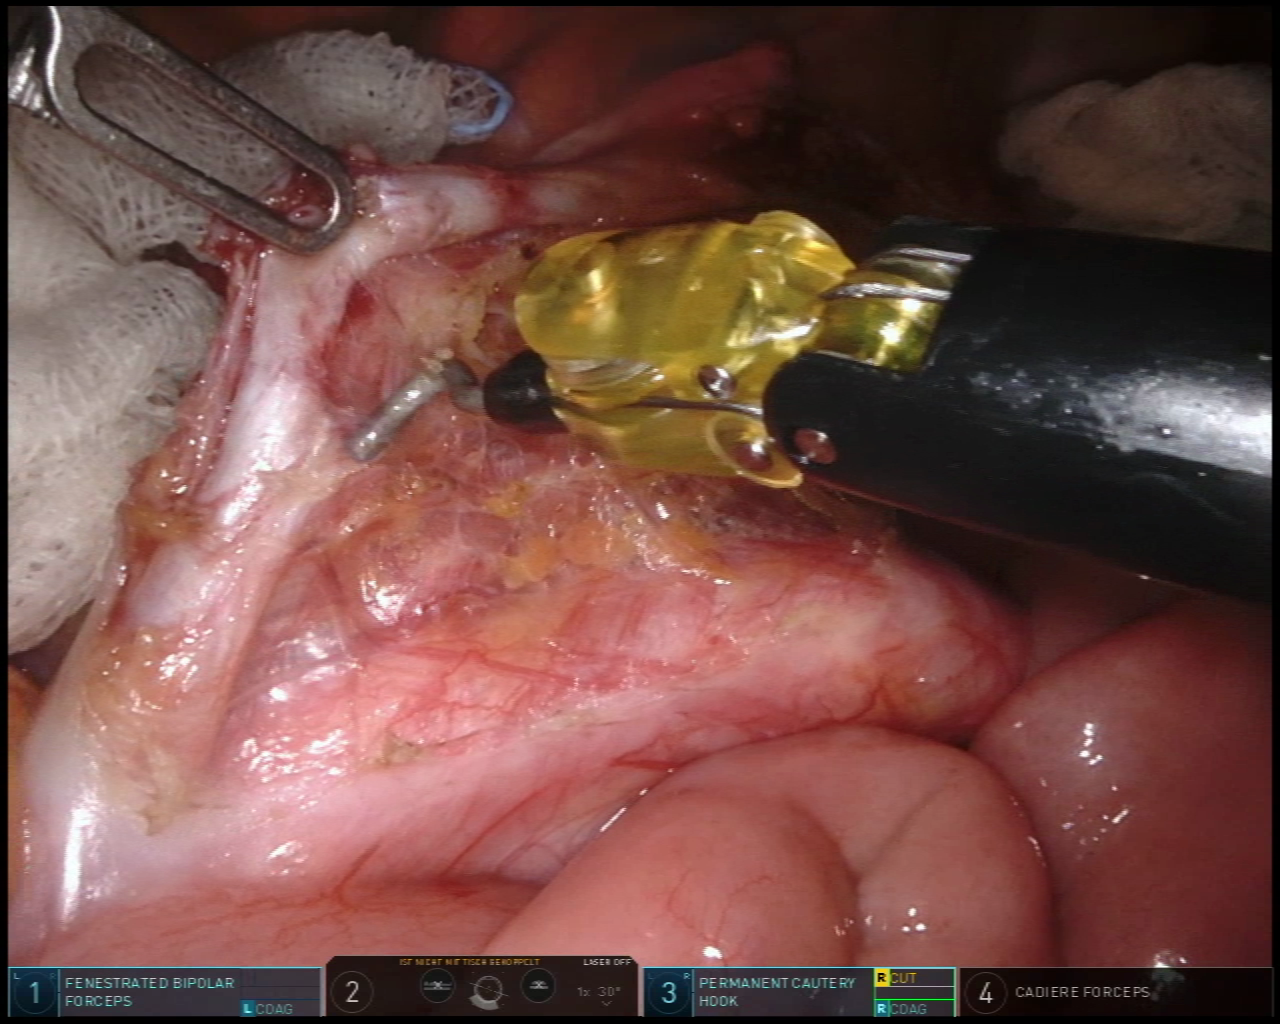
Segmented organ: inferior_mesenteric_artery
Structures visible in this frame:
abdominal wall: no
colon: no
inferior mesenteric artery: yes
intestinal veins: no
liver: no
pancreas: no
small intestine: yes
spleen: no
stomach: no
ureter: no
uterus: no
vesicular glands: no